Brain MRI, t2w sequence, axial 2D slice.
Patient: age 29, sex F, weight 78 kg, height 1.78 m
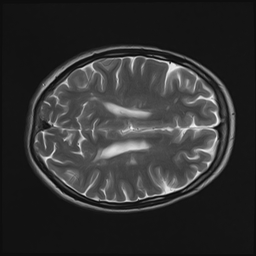